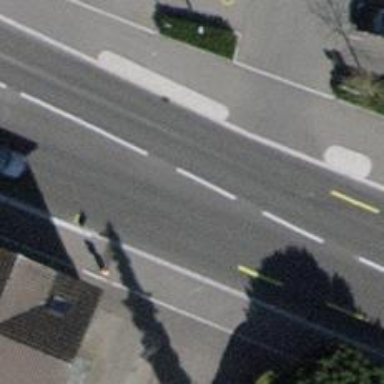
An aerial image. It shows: Public transport stop position.